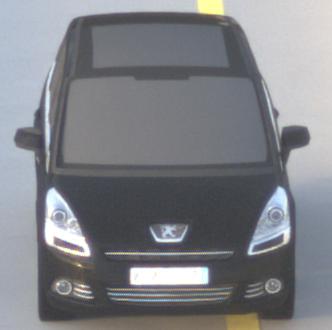
Make: Peugeot
Model: 5008 120 VTi
Detailed model: 5008 (I) Van
Model produced from: 2009/10
Model produced until: 2011/07
Doors: 5
Color: black
Road condition: dry road
Daytime: sunrise or sunset
Contrast: low contrast